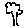
Label: tree